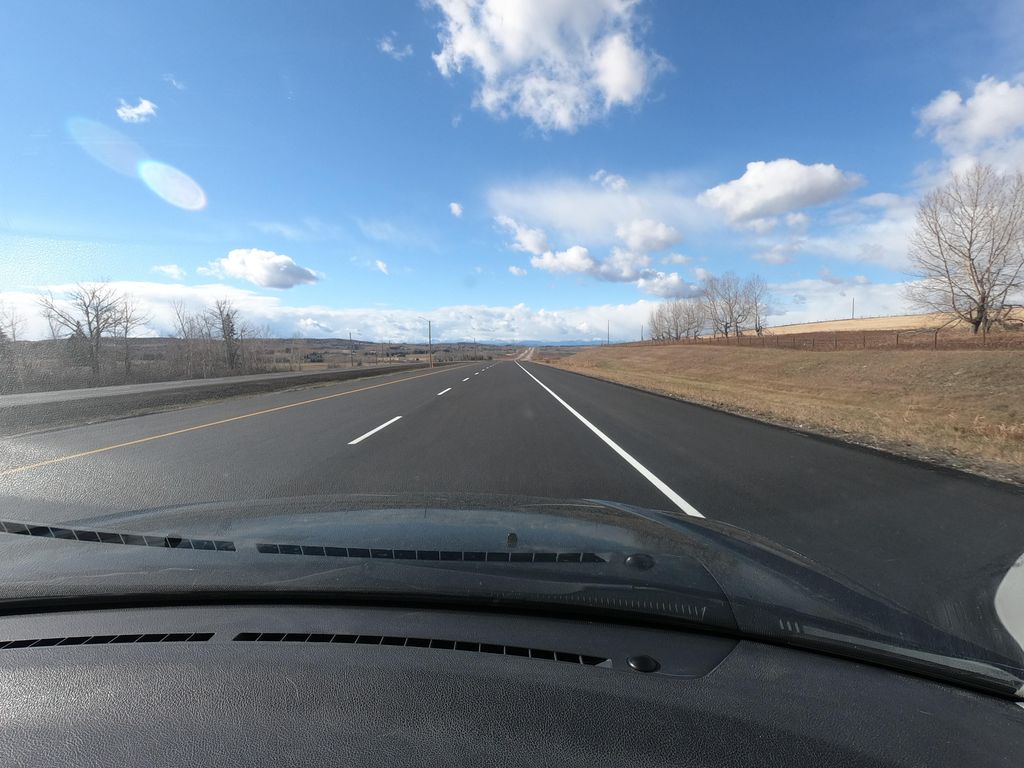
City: calgary